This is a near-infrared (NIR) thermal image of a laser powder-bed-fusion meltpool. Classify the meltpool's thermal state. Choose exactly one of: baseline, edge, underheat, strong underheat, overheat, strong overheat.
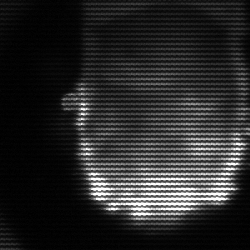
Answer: baseline